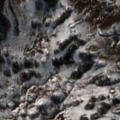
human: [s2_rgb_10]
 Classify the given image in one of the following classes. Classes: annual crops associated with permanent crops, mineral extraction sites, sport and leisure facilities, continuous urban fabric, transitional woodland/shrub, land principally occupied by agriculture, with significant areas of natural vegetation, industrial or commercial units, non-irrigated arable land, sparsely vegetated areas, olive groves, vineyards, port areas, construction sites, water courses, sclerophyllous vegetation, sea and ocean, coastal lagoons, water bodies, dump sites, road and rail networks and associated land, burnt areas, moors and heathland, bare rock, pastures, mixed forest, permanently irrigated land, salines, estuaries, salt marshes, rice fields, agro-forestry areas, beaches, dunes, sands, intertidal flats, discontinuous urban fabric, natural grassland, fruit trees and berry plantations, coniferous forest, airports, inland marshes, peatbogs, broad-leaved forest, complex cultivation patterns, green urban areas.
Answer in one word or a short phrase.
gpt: broad-leaved forest, natural grassland, transitional woodland/shrub